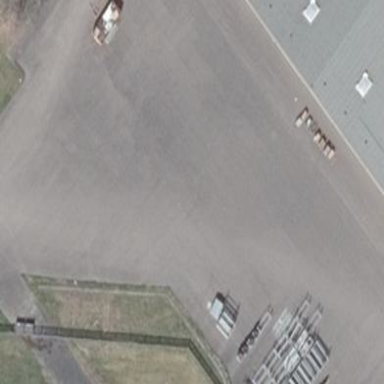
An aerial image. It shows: Apron paved with asphalt at the airport.